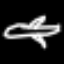
Label: airplane